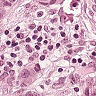
Metastatic tissue present: yes